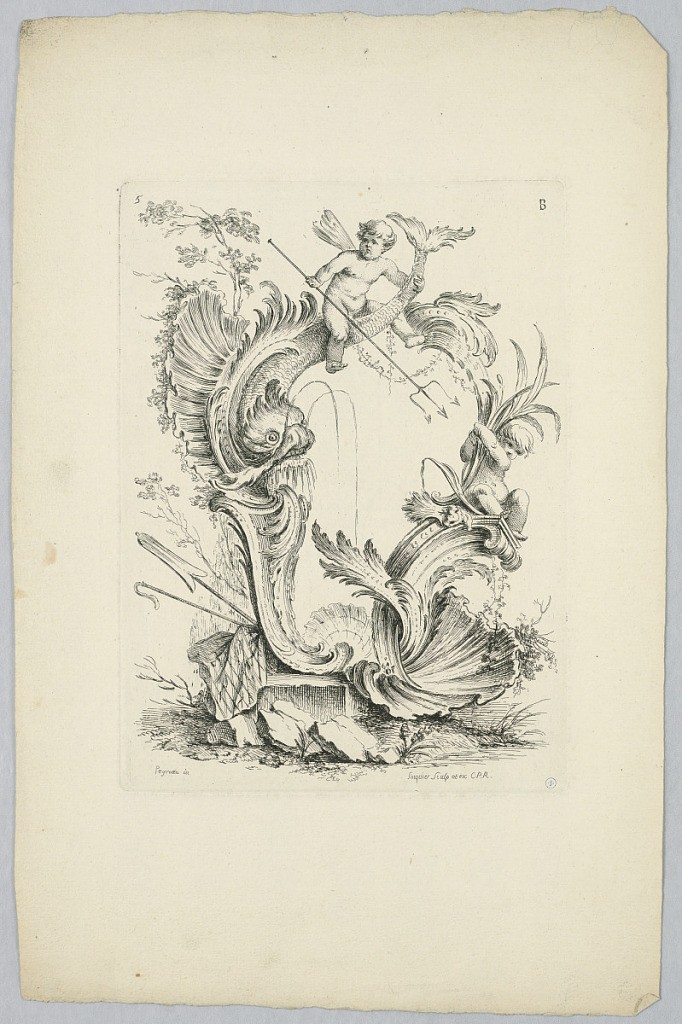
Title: Cartouche with Sea Motifs, Plate B
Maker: Alexis Peyrotte, French, 1699–1769
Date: ca. 1740
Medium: Engraving on paper
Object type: Print
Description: Cartouche with sea motifs, plate B.